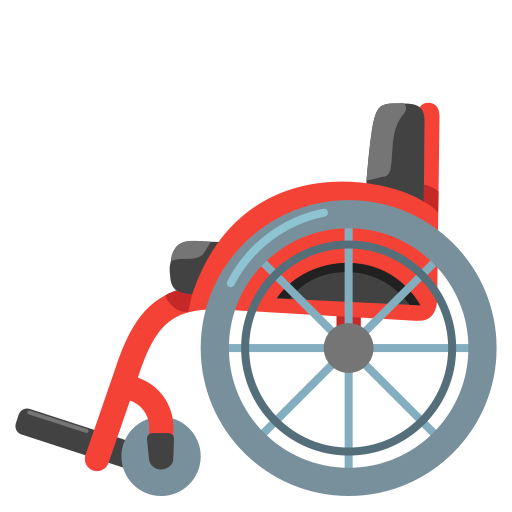
Emoji: 🦽